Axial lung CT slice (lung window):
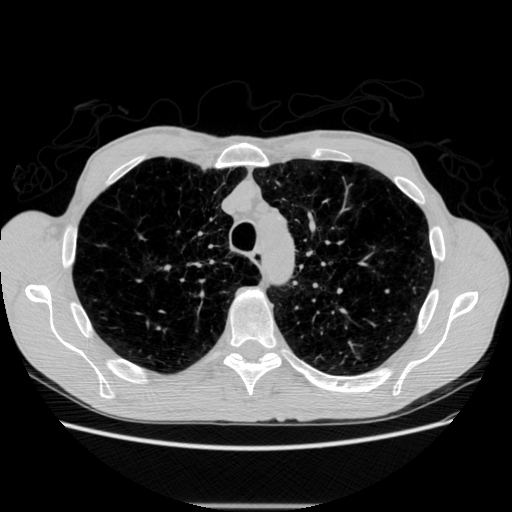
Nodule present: no